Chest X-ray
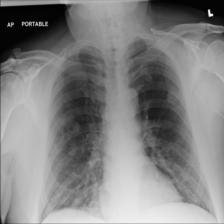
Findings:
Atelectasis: negative
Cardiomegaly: negative
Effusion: negative
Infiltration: negative
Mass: negative
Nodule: positive
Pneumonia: negative
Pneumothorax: negative
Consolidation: negative
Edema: negative
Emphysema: negative
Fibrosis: negative
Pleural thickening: positive
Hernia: negative